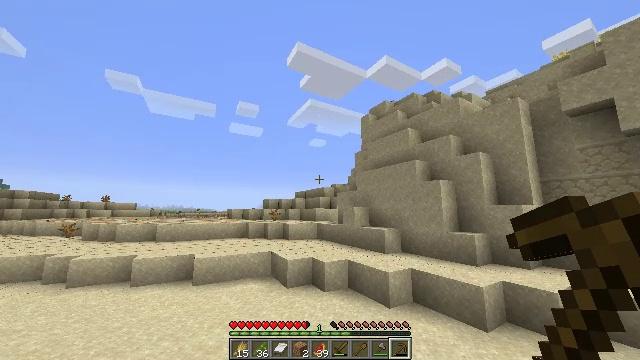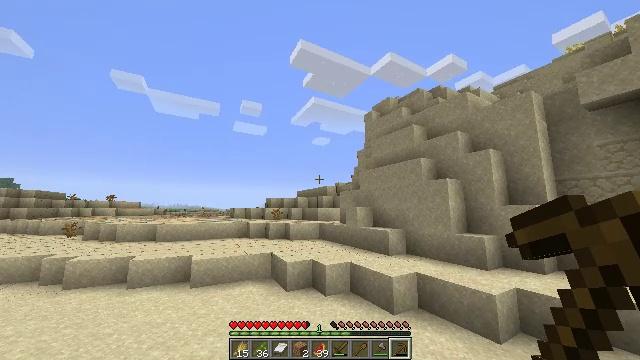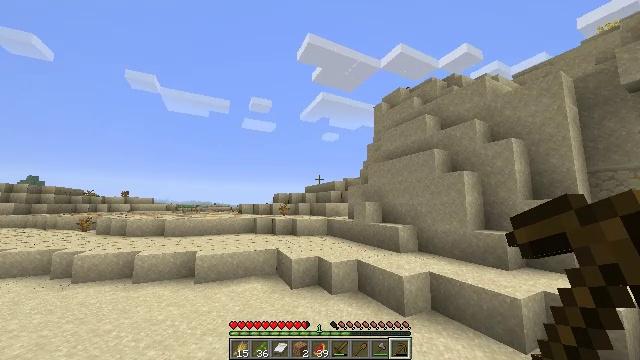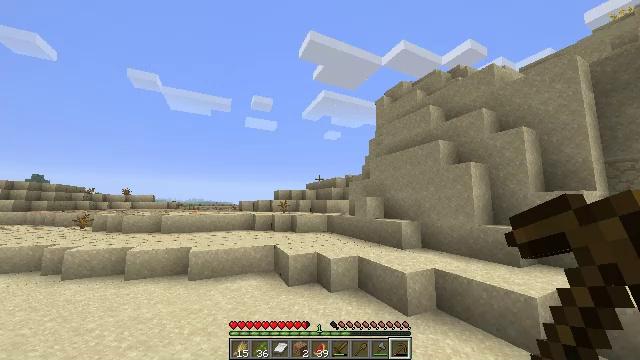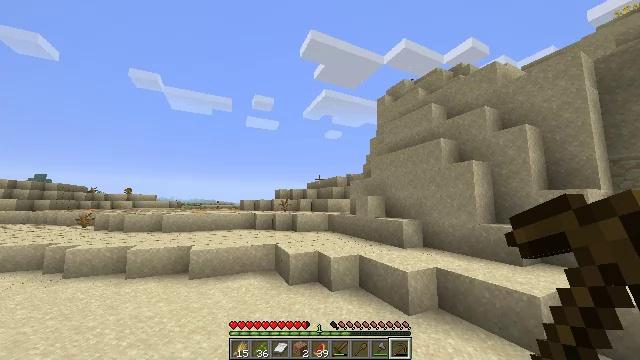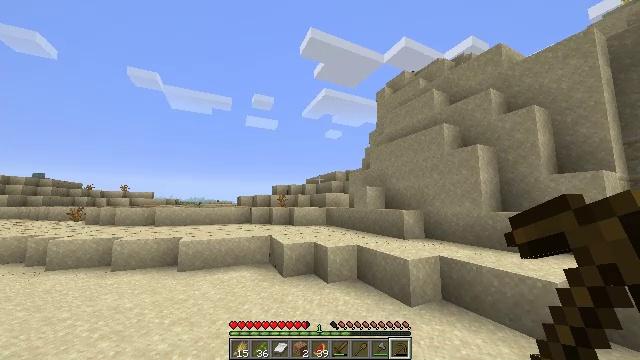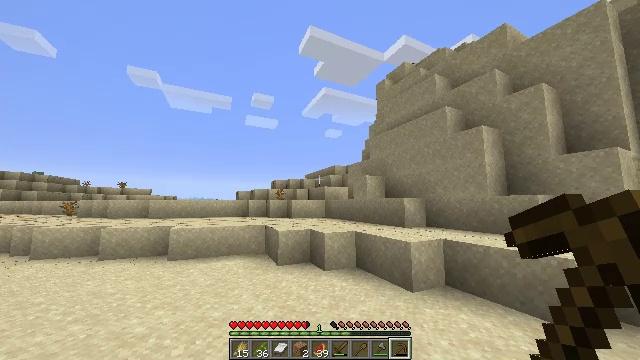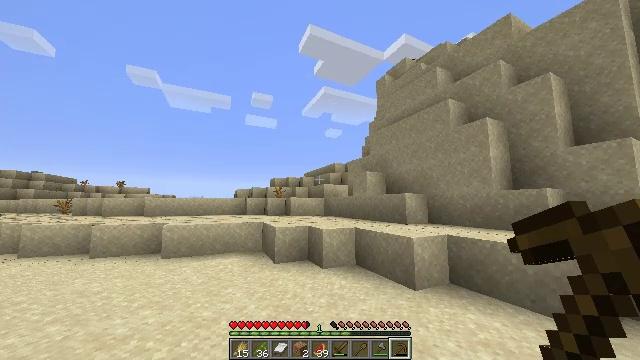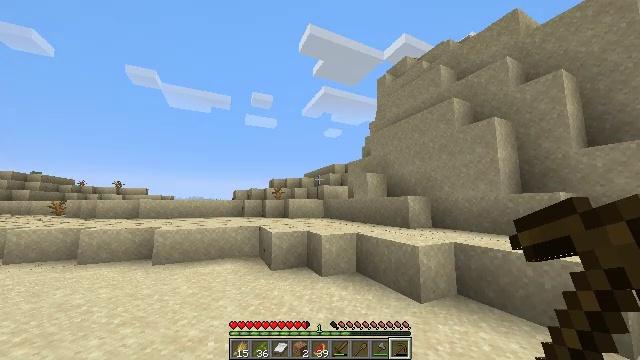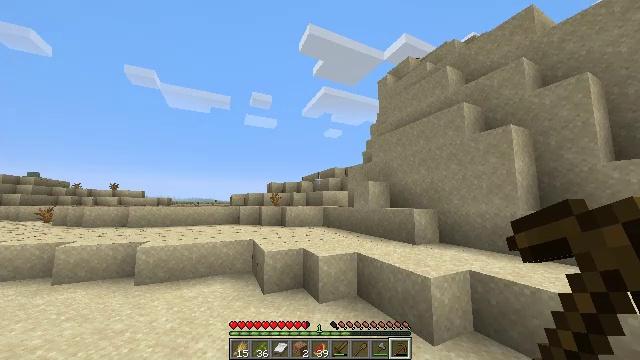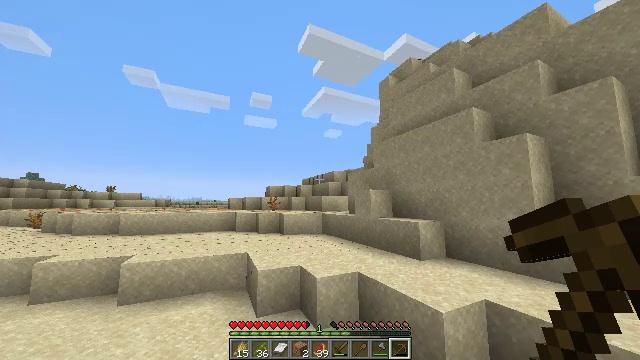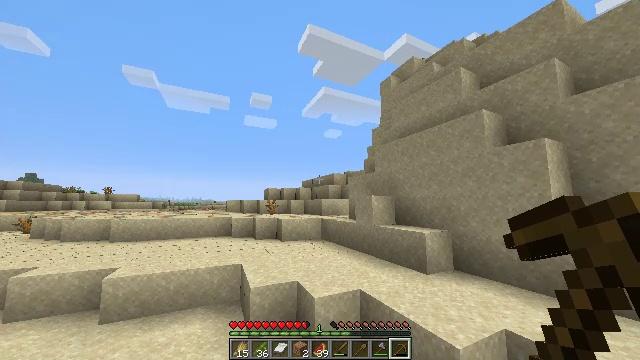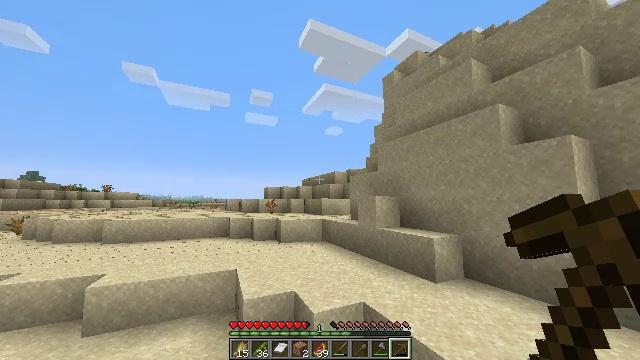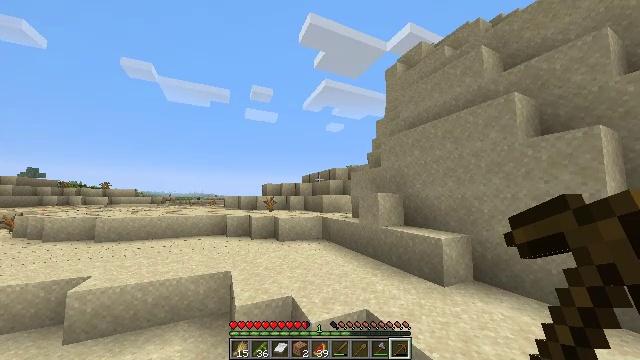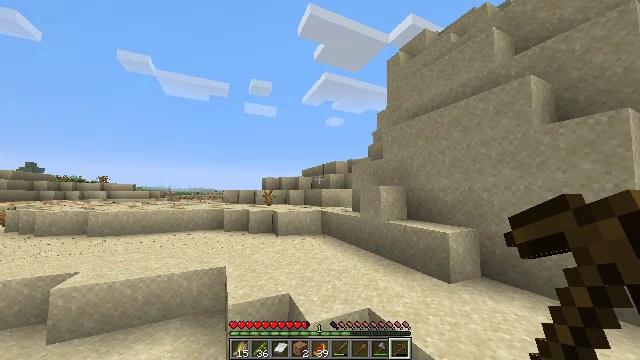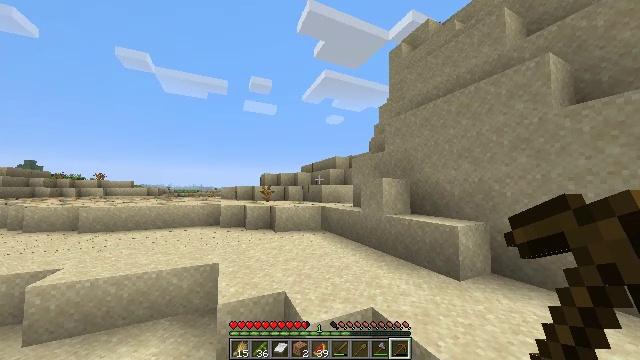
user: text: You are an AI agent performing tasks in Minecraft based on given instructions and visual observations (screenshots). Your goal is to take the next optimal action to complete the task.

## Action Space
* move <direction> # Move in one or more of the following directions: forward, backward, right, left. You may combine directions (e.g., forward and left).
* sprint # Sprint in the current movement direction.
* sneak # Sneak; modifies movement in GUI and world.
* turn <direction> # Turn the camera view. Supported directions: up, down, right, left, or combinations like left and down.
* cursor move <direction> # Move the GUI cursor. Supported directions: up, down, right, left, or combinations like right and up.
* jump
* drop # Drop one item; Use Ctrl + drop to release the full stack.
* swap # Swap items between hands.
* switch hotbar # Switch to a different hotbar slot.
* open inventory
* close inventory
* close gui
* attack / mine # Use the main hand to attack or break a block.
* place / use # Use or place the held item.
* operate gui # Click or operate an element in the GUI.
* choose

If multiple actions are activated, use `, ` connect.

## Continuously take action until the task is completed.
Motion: motion action
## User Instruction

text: Collect beetroots from the field.
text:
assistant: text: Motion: move forward, turn left, jump
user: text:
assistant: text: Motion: move forward, turn left and down, jump
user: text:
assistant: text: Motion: move forward, jump
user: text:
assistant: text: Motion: move forward, jump
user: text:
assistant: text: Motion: move forward, jump
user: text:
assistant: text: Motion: move forward, jump
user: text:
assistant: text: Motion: move forward, jump
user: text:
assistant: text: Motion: move forward, jump
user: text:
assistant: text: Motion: move forward, sprint, jump
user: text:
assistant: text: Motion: move forward, sprint, jump
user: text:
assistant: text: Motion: move forward, sprint, jump
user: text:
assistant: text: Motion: move forward, sprint, jump
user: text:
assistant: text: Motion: move forward, jump
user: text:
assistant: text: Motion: move forward, turn down, jump
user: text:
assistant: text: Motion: move forward, jump
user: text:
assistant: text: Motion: move forward, jump
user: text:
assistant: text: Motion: move forward, jump
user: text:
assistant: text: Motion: move forward, sprint, jump
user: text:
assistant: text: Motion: move forward, sprint, turn left and down, jump
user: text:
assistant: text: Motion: move forward, sprint, turn left and down, jump
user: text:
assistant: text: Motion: move forward, sprint, turn left and down, jump
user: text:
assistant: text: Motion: move forward, turn left and down, jump
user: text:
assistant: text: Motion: move forward, jump
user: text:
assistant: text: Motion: move forward, jump
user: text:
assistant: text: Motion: move forward, sprint, jump
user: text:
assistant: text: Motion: move forward, sprint, turn left, jump
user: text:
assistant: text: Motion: move forward, sprint, turn left, jump
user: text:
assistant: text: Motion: move forward, sprint, jump
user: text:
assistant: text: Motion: move forward, jump
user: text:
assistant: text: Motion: move forward, jump